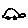
Label: car